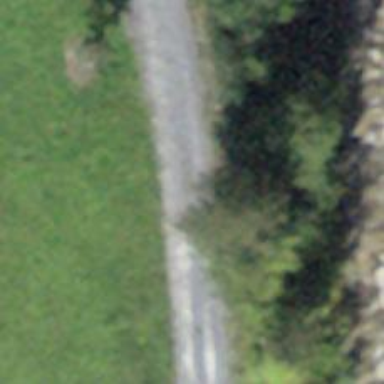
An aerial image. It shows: Gravel track with grade 1 tracktype.